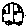
Label: car